Question: I am doing this in query design view in MS Access, i need to show record which have charge weight more than (cboOperator2 (textbox in Edit Search Form) = >) min_New(user entered text box in Edit Search Form) and less than (cboOperator2 (textbox in Edit Search Form) = <) max_New (user enter text box in Edit Search Form). Following seems not working and it is not giving error either. Here is the screenshot and expression I am trying with.

'''
IIf(
[Forms]![Edit Search Form]![cboOperator2] Is Null Or
[Forms]![Edit Search Form]![min_NEW] Is Null Or
[Forms]![Edit Search Form]![max_NEW] Is Null Or
[Forms]![Edit Search Form]![cboOperator3] Is Null,
True,
IIf(
[Charge_Weight] Is Null,
Null,
Eval(
[Charge_Weight] &
[Forms]![Edit Search Form]![cboOperator2] &
[Forms]![Edit Search Form]![min_New] &
[Charge_Weight] &
[Forms]![Edit Search Form]![cboOperator3] &
[Forms]![Edit Search Form]![max_New]
)
)
)
'''
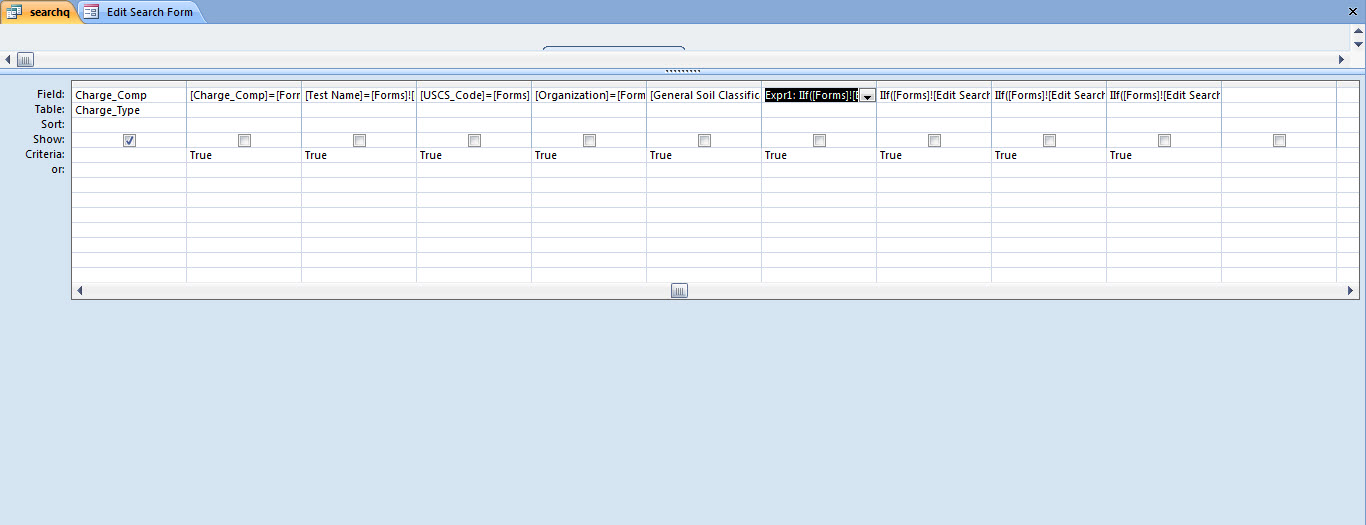
Answer: Make a query, which returns
'''
[Charge_Weight] &
[Forms]![Edit Search Form]![cboOperator2] &
[Forms]![Edit Search Form]![min_New] &
[Charge_Weight] &
[Forms]![Edit Search Form]![cboOperator3] &
[Forms]![Edit Search Form]![max_New]
'''
in order to see which expression is evaluated in 'Eval'.
---
Shouldn't there be an 'AND' somewhere?
'''
[Charge_Weight] &
[Forms]![Edit Search Form]![cboOperator2] &
[Forms]![Edit Search Form]![min_New] &
" AND " &
[Charge_Weight] &
[Forms]![Edit Search Form]![cboOperator3] &
[Forms]![Edit Search Form]![max_New]
'''
yielding an expression like
'''
20 > 10 AND 20 < 100
'''